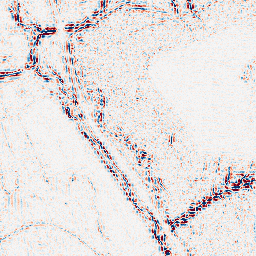
Category: wavelet
Decomposition family: wavelet_biorthogonal
Decomposition parameters: wavelet: bior4.4
level: 2
Upsampling method: lanczos
Upsampling parameters: scale: 8
Upsampling scale: 8